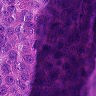
Metastatic tissue present: yes